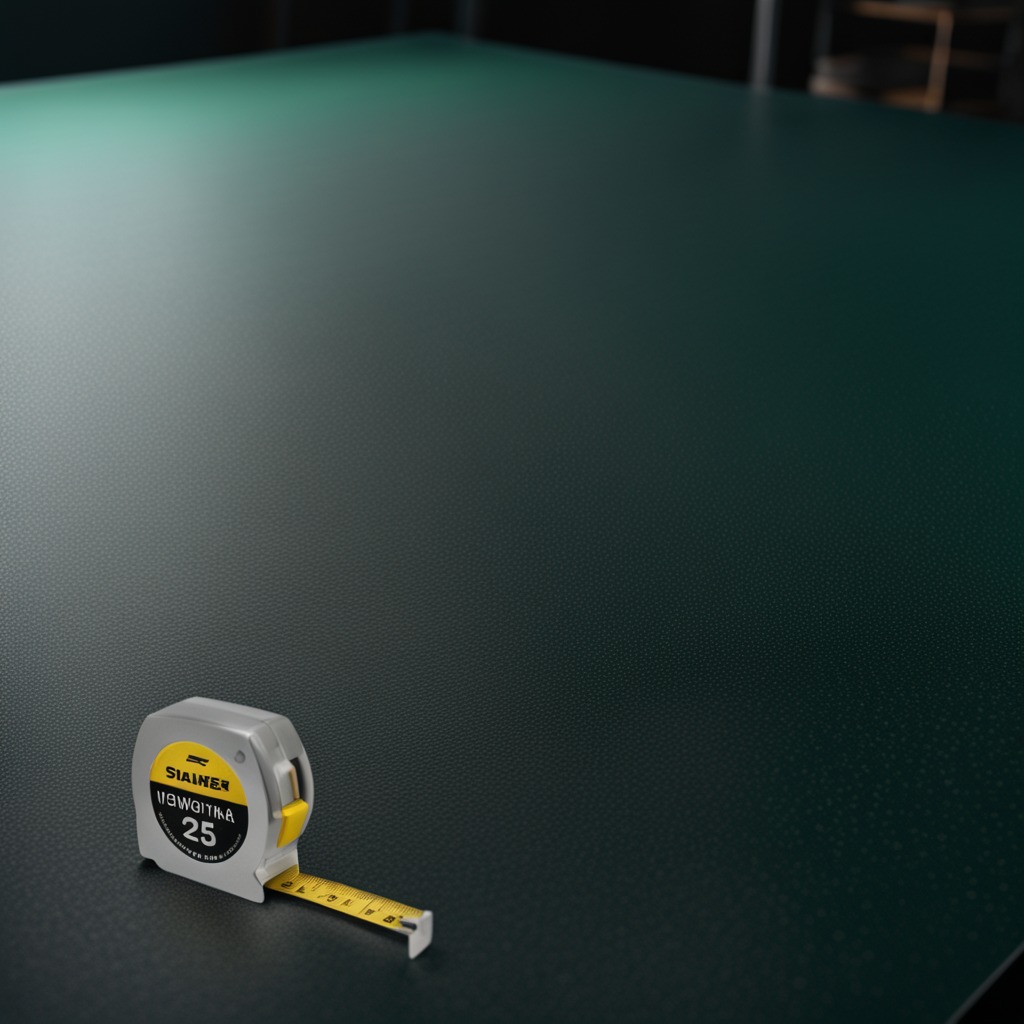
A measuring tape is lying on a clean granite tabletop covered with a green rubber mat inside a workshop at night dim ambient light soft shadows worn but beneath the mat